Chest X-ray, PA view. Patient: 46 years old, sex F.
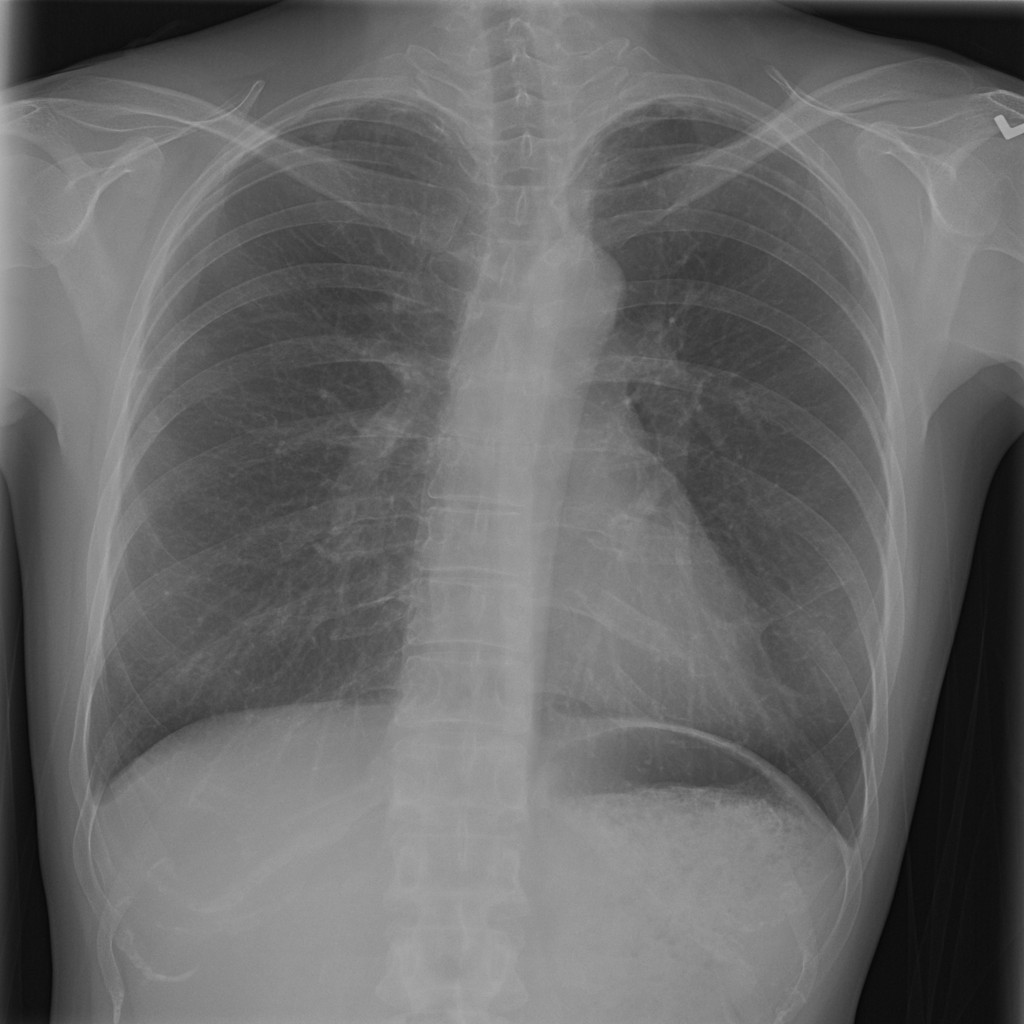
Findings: No Finding